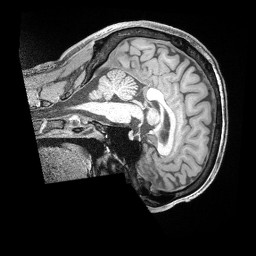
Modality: T1w
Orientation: sagittal
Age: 35
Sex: male
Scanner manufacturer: siemens
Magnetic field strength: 3 T
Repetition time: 2 s
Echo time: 0.00211 s